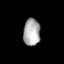
Tissue: prostate
Cell type: Myeloid cells
Senescence score: 0.6932
Nuclear area (px): 445
Mean DAPI intensity: 172.885